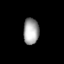
Tissue: lung
Cell type: Endothelial cells
Senescence score: 0.586
Nuclear area (px): 399
Mean DAPI intensity: 163.281